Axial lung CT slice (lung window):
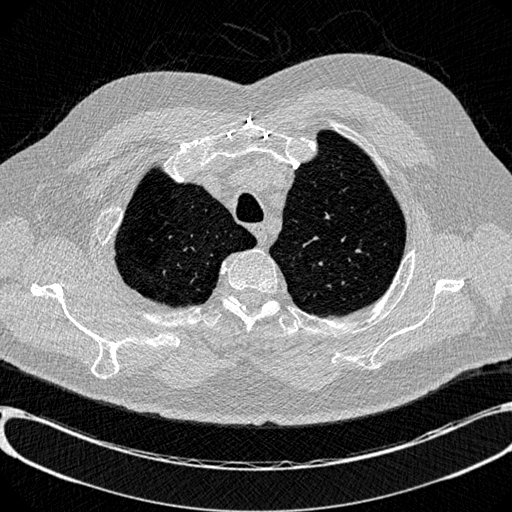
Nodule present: no